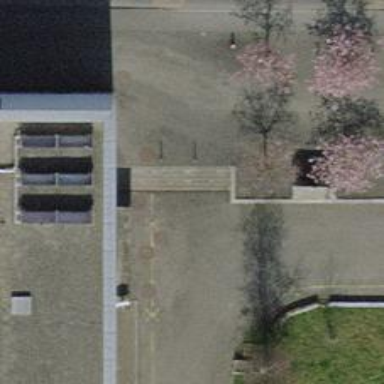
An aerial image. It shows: Steps with asphalt surface.